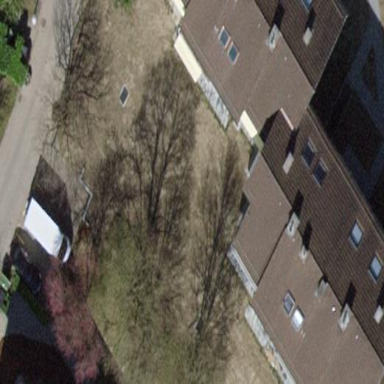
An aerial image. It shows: Detached building with pitched roof.